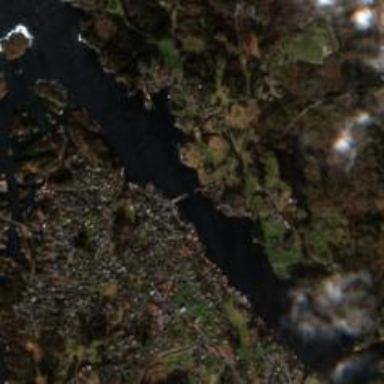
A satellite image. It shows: Beautiful bay with natural surroundings.